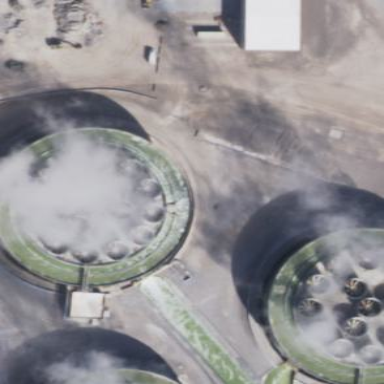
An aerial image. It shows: Industrial building with cooling tower. The tower serves as cooling mechanism for the industrial facility.